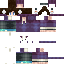
A male human skin with medium skin, wearing brown long hair dressed in a purple hoodie and black pants, featuring a closed mouth.